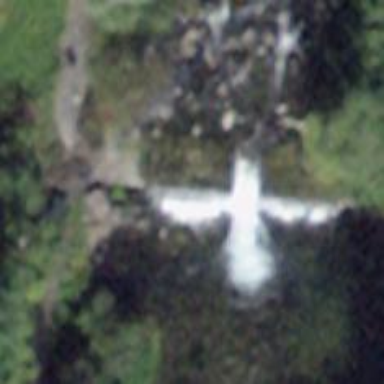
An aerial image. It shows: Beautiful waterfall in nature.